Question: I am trying to retrieve an attachment from a lotus notes email using the 'EmbeddedObjects' array off of a 'NotesDocument' object. In my test, I've set up an email with an attachment and am trying to process it. The 'HasEmbedded' property of the 'NotesDocument' object is returning true however the 'EmbeddedObjects' array of the 'NotesDocument' object is always nothing (null).

Any ideas what could be going on here? Why is the EmbeddedObjects array always nothing?
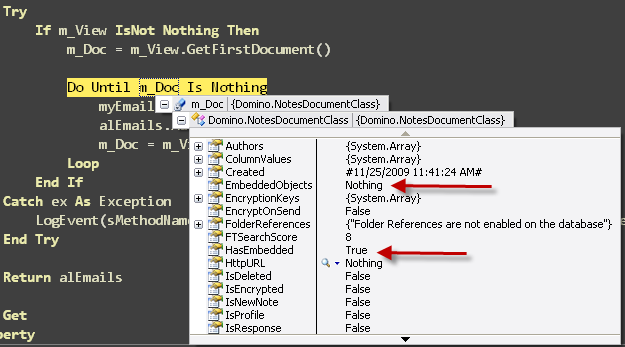
Answer: I think in my last response I gave a somewhat incorrect answer. The EmbeddedObjects property of a NotesDocument only includes embedded OLE objects, and not file attachments. However, the NotesRichTextItem class has an embeddedObjects property which does included file attachments. So, if you know the name of the "field" which will hold your file attachments - and for email using the standard template, this will be "Body" - you can get that field as a rich text item and then get the file attachments from there. Here is a sample:
'''
m_Doc = m_View.GetFirstDocument()
Do Until m_Doc is nothing
if (m_Doc.hasItem("body")) then
m_rt = m_Doc.GetFirstItem("Body")
if (m_rt.Type = RICHTEXT) then ' RICHTEXT=1
m_objects = m_rt.embeddedObjects
... ' same as earlier code to extract attachments
end if
end if
end if
'''